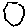
Label: hexagon